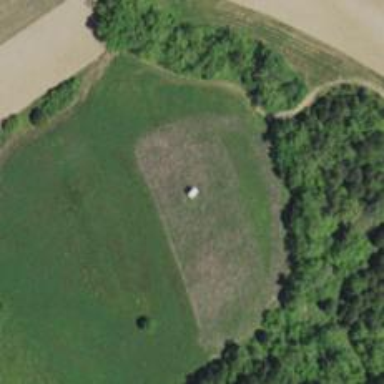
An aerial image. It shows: Hunting stand.